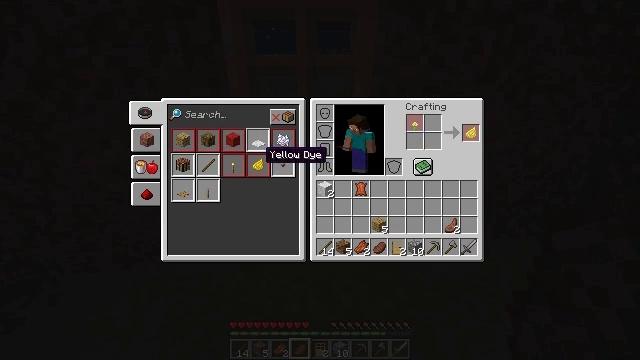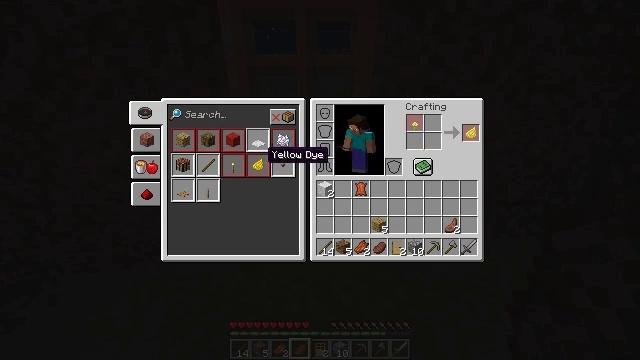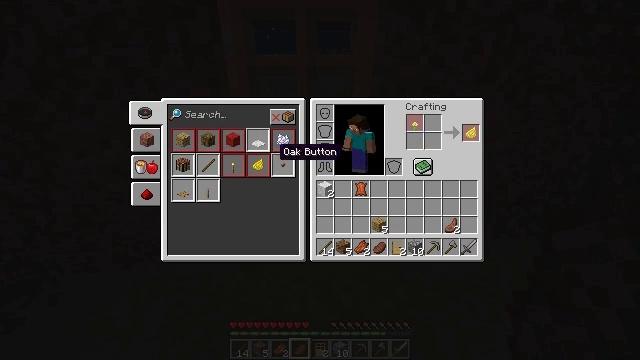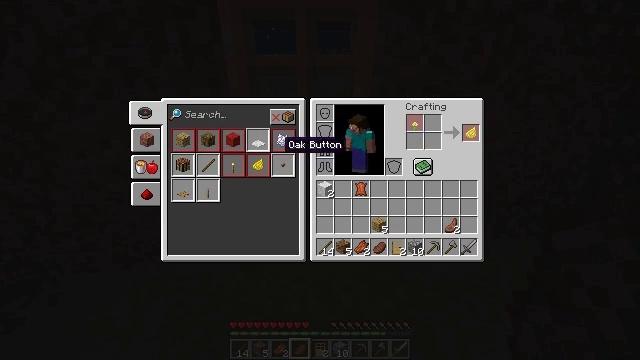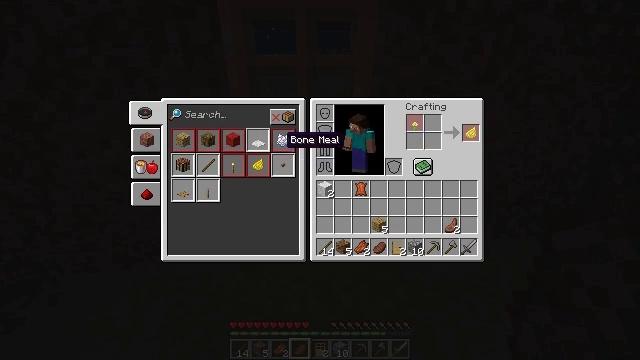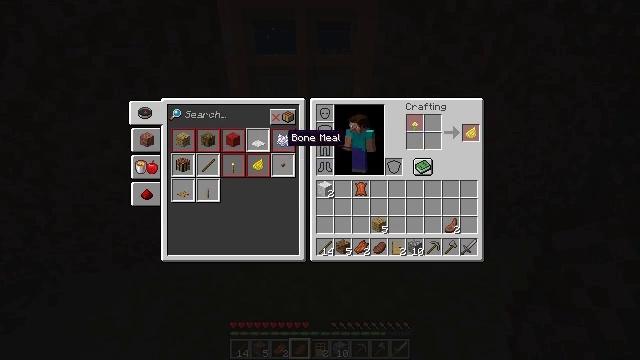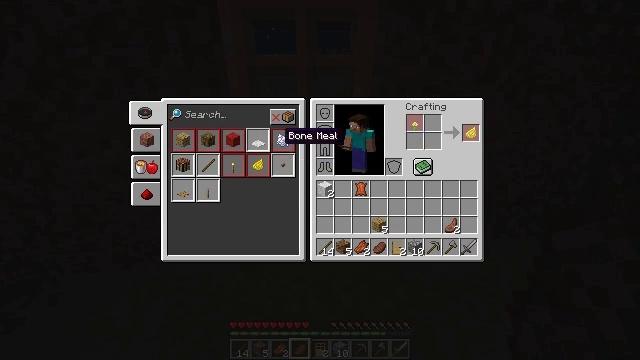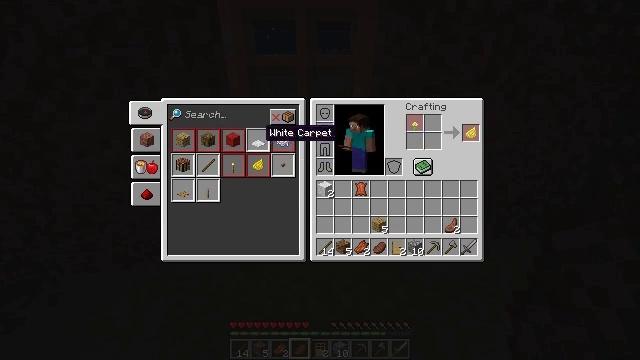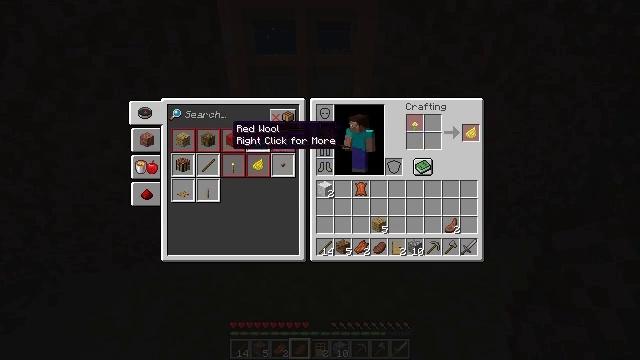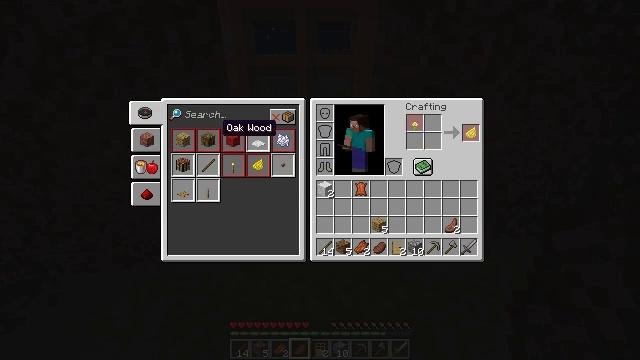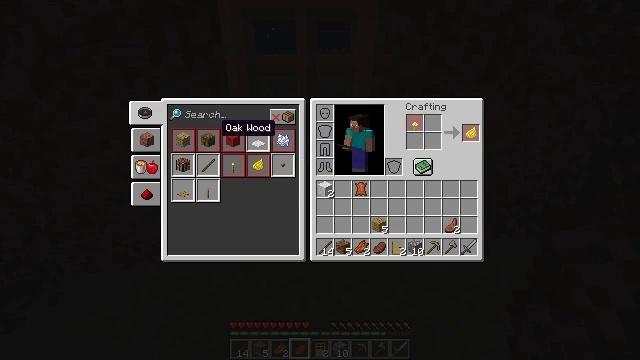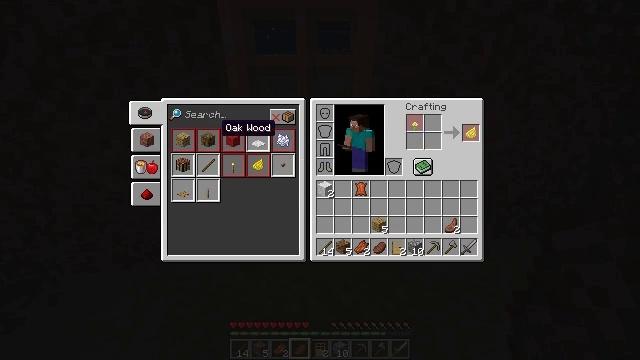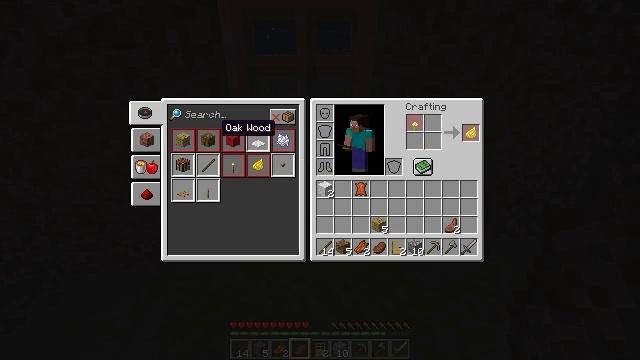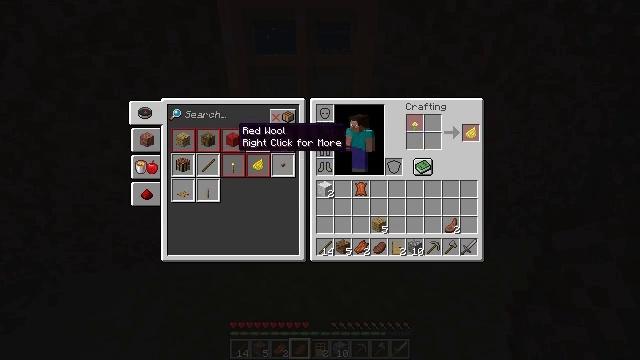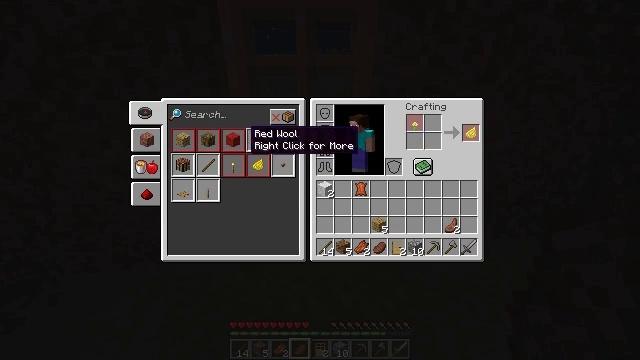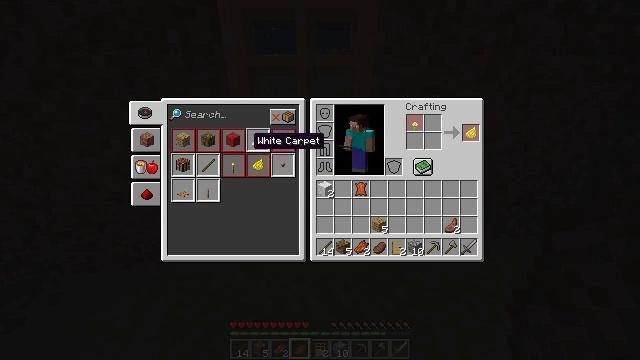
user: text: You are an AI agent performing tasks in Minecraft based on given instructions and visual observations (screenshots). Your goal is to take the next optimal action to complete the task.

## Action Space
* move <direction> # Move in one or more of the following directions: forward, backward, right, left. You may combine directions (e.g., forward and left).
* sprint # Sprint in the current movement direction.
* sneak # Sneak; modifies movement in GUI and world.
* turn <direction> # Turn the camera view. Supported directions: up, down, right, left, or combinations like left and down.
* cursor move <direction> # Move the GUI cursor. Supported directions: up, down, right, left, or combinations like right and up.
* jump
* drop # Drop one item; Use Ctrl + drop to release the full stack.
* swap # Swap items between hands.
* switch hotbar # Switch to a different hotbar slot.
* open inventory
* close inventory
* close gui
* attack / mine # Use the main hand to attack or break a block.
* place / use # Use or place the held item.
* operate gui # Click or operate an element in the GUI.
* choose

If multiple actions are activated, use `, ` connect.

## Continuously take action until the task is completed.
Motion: motion action
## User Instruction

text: Combine sticks and cobblestone to craft a stone hoe.
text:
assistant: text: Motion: no_op
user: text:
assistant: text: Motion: cursor move right
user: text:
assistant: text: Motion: cursor move up
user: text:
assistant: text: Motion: no_op
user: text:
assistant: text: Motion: no_op
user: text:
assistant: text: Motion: no_op
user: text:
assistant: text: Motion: cursor move left
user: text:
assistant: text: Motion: cursor move left
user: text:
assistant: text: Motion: cursor move left
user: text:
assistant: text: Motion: no_op
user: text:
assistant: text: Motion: no_op
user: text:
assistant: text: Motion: no_op
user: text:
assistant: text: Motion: cursor move right
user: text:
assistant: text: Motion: cursor move right
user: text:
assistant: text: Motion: cursor move down
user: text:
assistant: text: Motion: no_op
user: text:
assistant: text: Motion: no_op
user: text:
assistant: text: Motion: no_op
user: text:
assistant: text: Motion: no_op
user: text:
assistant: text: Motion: no_op
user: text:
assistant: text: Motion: no_op
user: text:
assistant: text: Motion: no_op
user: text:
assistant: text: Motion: no_op
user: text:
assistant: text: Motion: no_op
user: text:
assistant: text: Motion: no_op
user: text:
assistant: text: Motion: no_op
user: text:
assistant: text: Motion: no_op
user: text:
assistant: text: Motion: no_op
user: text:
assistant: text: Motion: no_op
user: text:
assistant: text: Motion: no_op